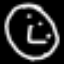
Label: clock